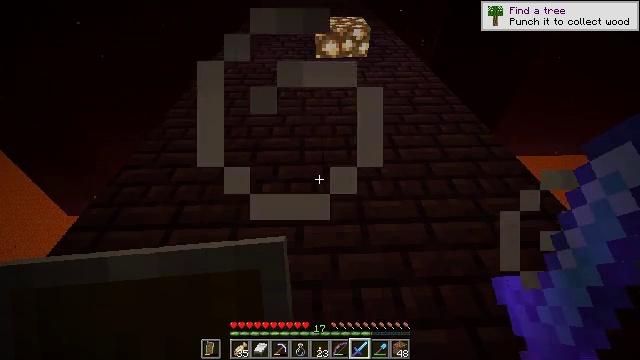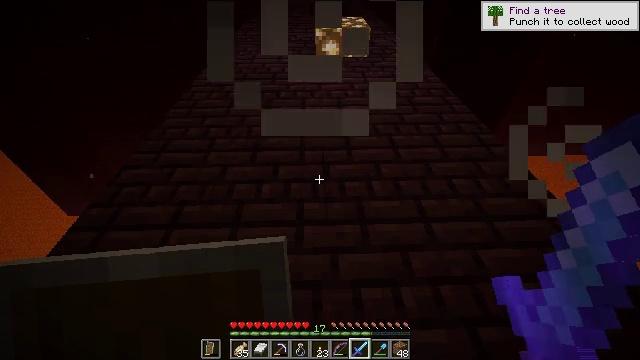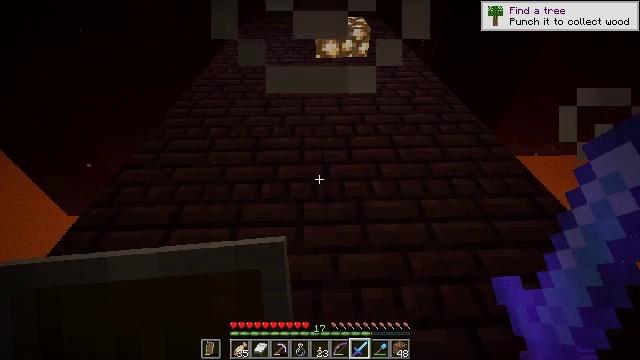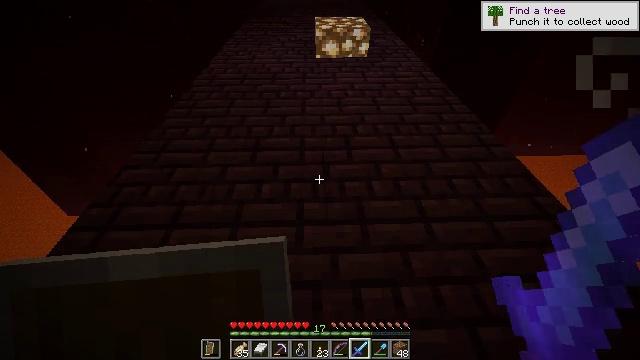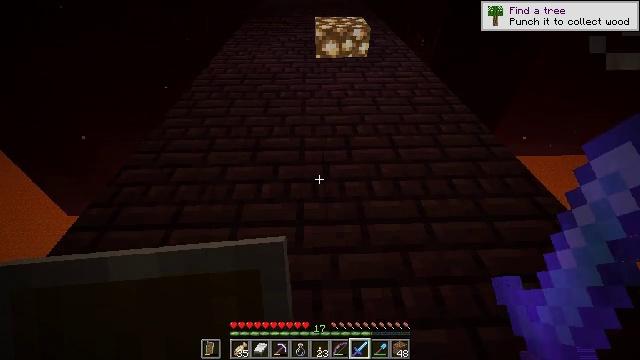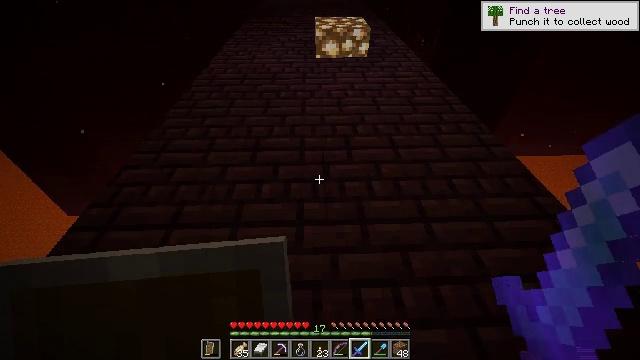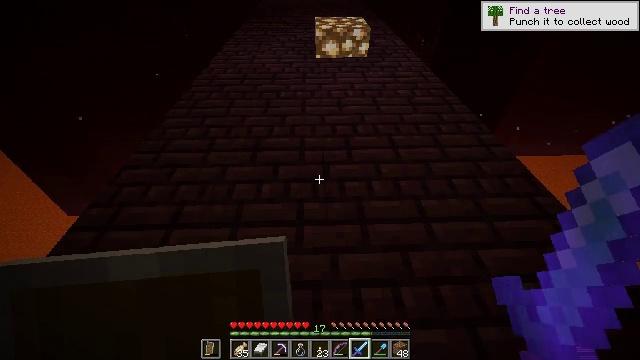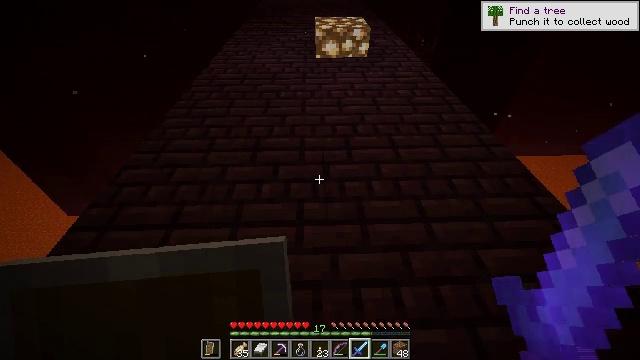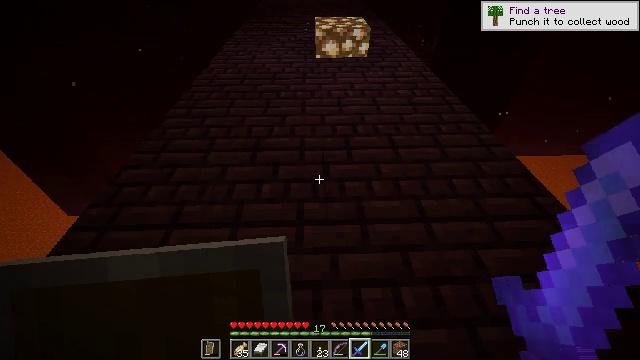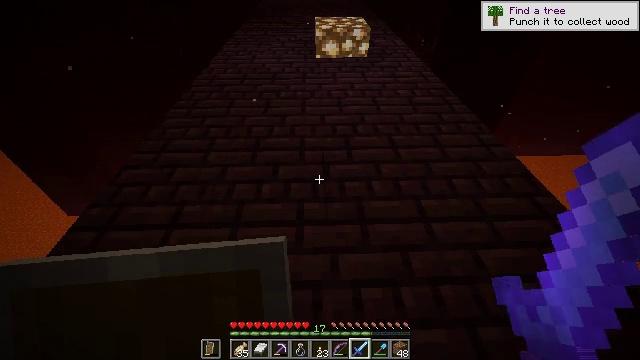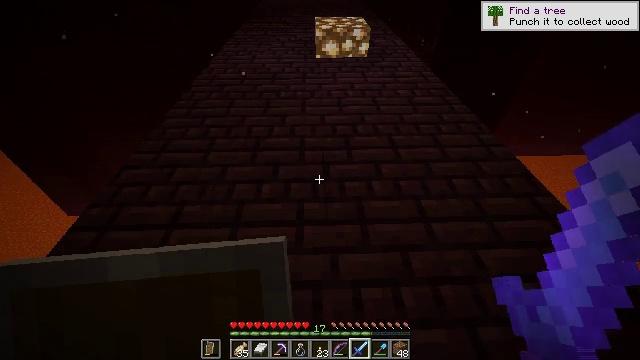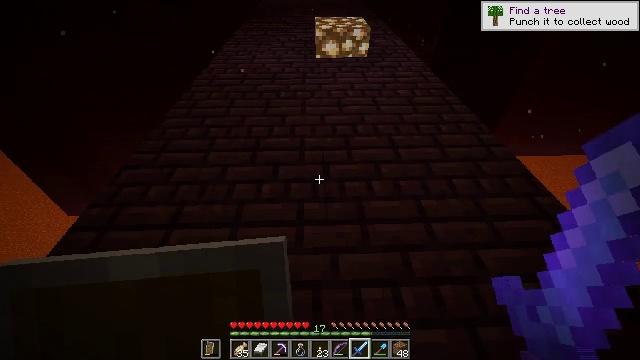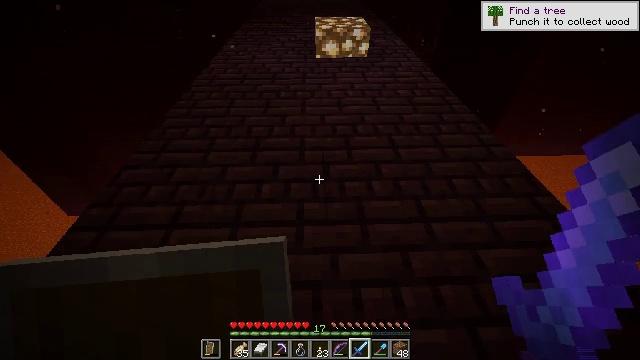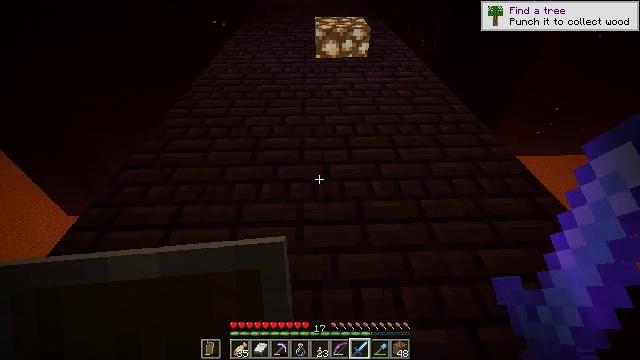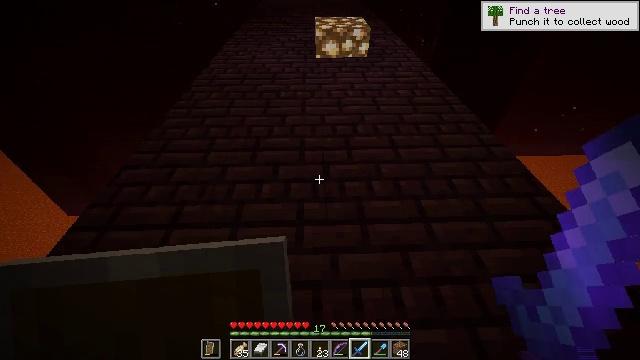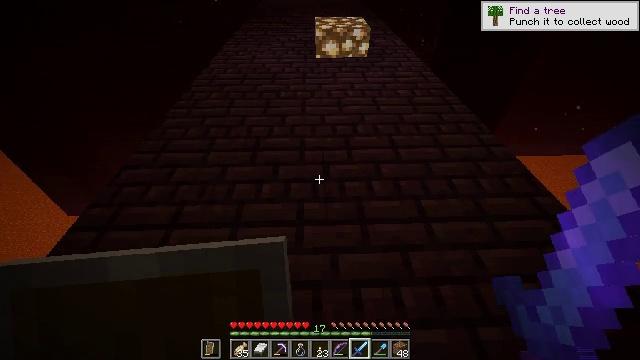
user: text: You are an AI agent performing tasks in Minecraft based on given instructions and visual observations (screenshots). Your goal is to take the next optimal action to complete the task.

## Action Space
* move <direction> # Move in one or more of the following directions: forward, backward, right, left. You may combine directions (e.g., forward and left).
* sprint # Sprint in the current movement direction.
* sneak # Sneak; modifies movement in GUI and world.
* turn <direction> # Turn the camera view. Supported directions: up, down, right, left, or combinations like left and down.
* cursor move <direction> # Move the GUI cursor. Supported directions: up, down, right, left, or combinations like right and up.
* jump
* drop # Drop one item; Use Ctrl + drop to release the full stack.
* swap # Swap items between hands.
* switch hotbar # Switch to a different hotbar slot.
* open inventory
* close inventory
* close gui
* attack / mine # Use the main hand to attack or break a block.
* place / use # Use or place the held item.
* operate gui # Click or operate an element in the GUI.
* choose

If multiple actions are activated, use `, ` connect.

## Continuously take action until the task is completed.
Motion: motion action
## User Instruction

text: Remove the nether brick slab from its place.
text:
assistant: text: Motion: no_op
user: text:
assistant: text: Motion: no_op
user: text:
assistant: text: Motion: no_op
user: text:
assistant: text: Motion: no_op
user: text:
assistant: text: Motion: no_op
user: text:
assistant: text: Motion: no_op
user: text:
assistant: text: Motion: no_op
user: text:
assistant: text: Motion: no_op
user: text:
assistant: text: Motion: no_op
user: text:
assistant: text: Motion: no_op
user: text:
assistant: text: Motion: no_op
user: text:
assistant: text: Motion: no_op
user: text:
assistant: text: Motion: no_op
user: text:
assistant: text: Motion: no_op
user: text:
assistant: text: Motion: no_op
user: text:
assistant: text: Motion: no_op
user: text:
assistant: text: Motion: no_op
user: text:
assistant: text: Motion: no_op
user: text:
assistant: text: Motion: no_op
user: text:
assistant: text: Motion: no_op
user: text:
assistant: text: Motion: no_op
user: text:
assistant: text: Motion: no_op
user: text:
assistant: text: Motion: no_op
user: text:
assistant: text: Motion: no_op
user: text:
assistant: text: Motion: no_op
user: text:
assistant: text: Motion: open inventory
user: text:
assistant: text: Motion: open inventory
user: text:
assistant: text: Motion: open inventory
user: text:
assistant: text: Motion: no_op
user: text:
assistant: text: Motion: no_op